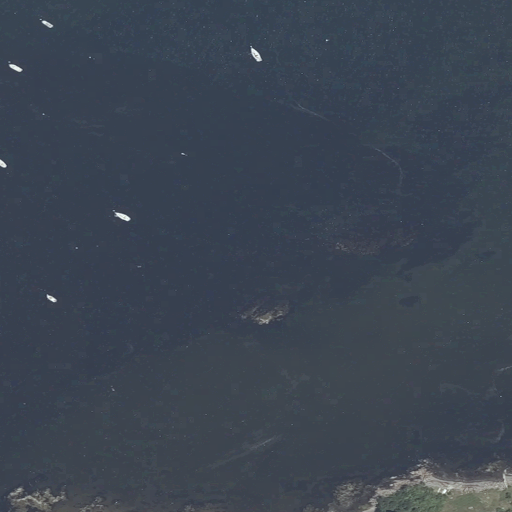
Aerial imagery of bar in Maine named Halftide Rock containing open water, mixed forest, woody wetlands, herbaceous wetlands, barren land, and evergreen forest